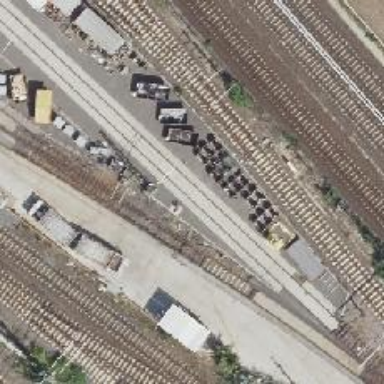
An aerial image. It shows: Railway signal.